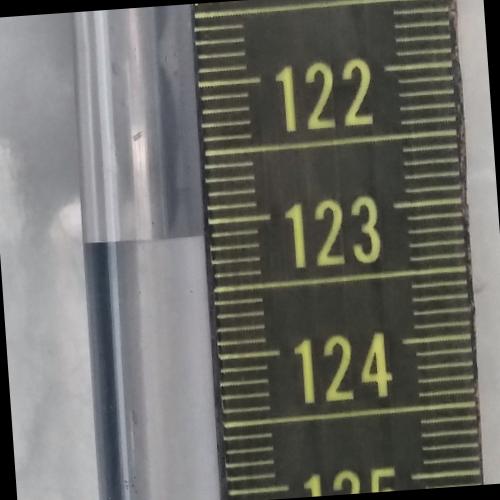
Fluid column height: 123.1 cm